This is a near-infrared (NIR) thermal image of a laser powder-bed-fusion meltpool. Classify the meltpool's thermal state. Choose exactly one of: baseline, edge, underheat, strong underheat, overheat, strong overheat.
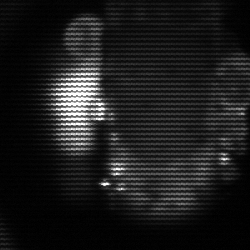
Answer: strong underheat